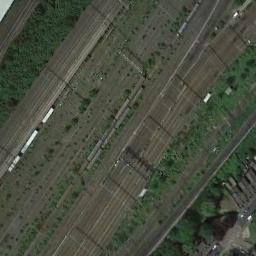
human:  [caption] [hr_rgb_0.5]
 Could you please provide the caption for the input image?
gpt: These railways have some trains on the tracks .

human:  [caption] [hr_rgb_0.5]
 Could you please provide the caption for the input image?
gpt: The railway is next to some trees and grass .

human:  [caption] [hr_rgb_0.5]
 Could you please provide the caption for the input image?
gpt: There is a train passing by in the picture .

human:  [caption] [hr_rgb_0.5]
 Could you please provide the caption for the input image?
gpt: There are many trees beside the railway .

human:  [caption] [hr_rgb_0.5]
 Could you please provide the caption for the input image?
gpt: There are many green bushes beside the railway .